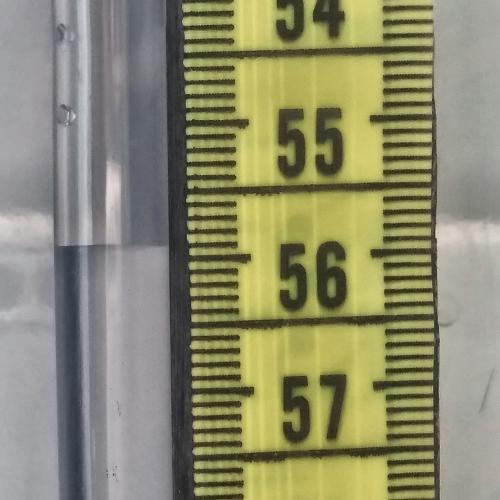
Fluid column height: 55.9 cm